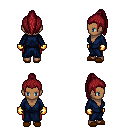
a pixel art fantasy rpg character, female body template, human, dark skin, blue robe, red pants, brunette long topknot hairstyle, gold gloves, brown slippers, four views (front, back, left, right), 2x2 character sprite sheet, small pixel art, hard edges, no anti-aliasing